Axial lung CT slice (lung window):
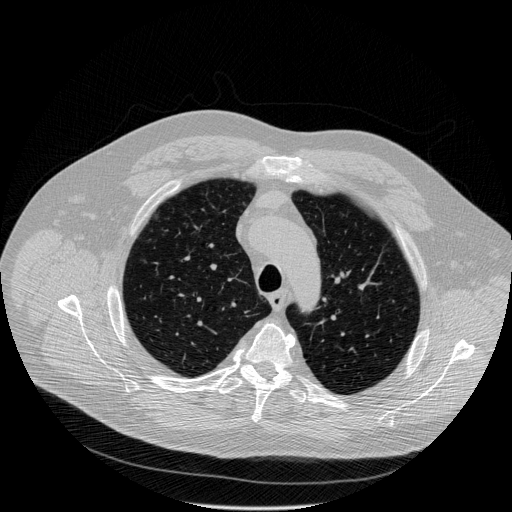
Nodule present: no